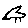
Label: bird